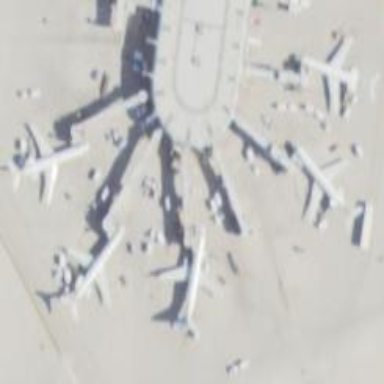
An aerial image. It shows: Airport gate.